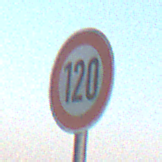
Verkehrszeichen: Geschwindigkeit120
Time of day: SunriseSunset
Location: Outdoor (Nature)
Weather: Clear
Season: Winter
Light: Natural